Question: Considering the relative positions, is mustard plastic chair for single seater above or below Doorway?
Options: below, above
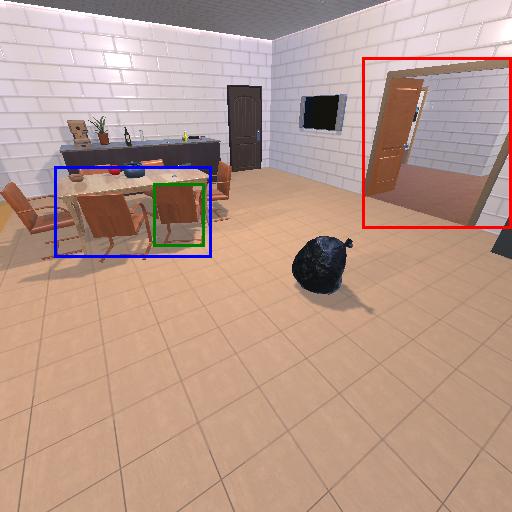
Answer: below